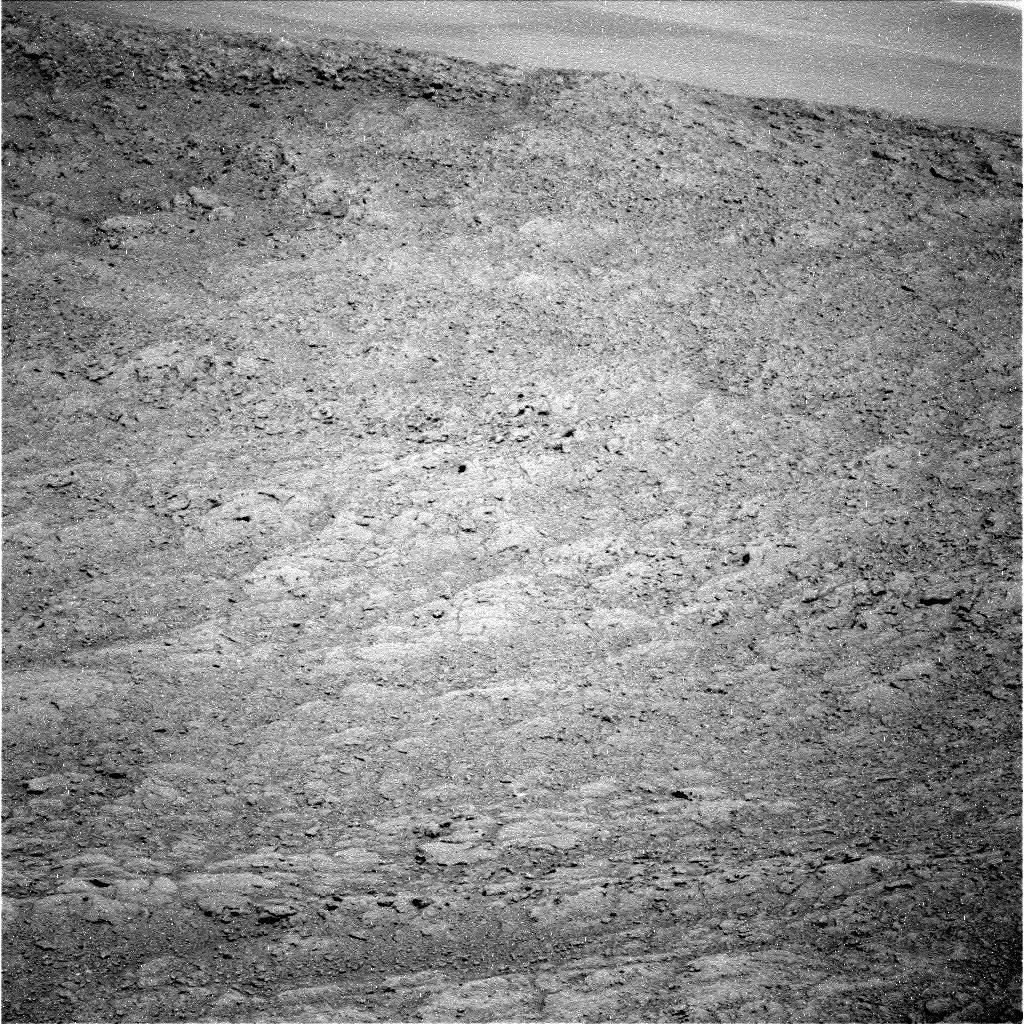
Terrain classes present: Bedrock, Gravel / Sand / Soil, Sky / Distant Mountains